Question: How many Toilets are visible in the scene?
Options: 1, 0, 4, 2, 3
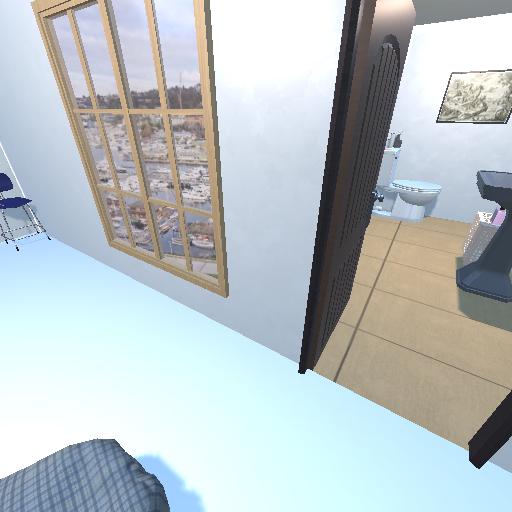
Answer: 1